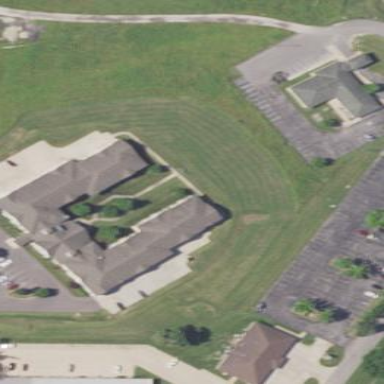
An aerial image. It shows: Building that serves as nursing home.